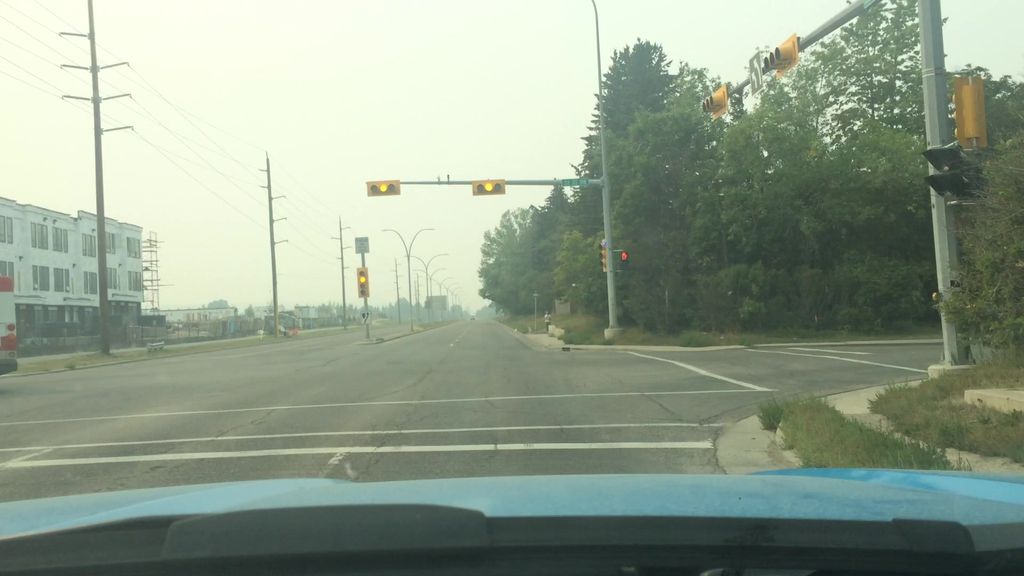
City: calgary